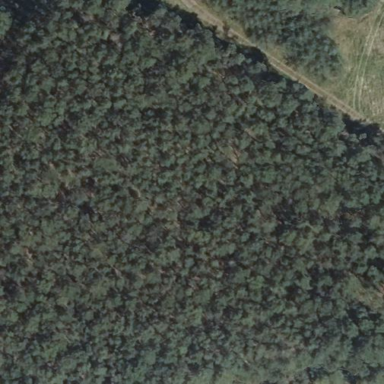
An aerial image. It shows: Forest with mixed leaf types and cycles.